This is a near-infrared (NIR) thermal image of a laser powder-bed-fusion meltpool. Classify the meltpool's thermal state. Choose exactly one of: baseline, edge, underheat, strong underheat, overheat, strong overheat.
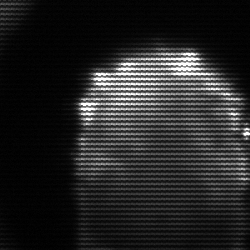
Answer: baseline